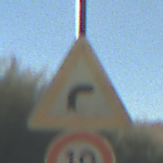
Verkehrszeichen: KurveRechts
Zusatzzeichen unten: Geschwindigkeit10
Umgebung: Outdoor, Nature
Tageszeit: MorningAfternoon
Wetter: PartlyCloudy
Licht: Natural
Jahreszeit: NotSpecified
Kontrast: HighContrast